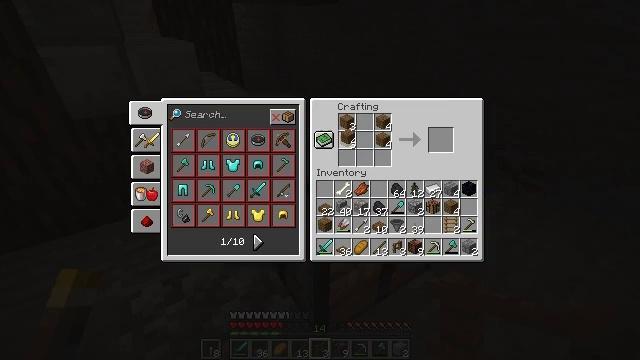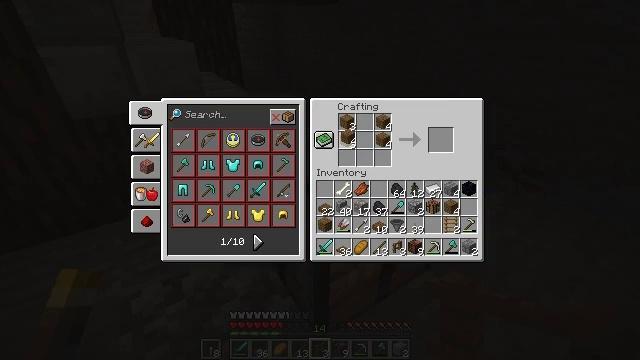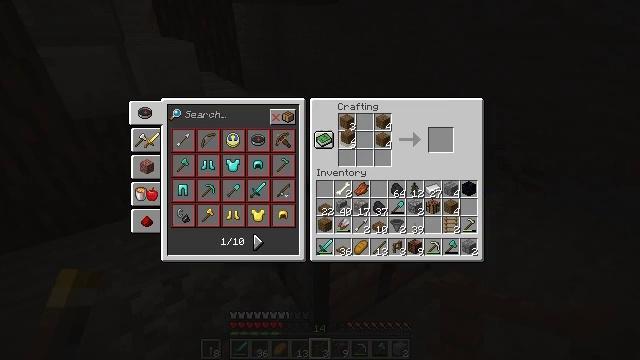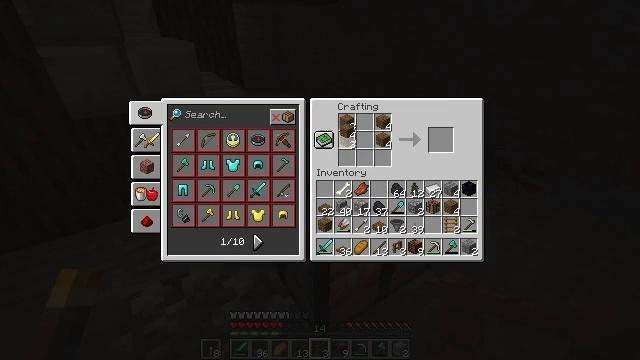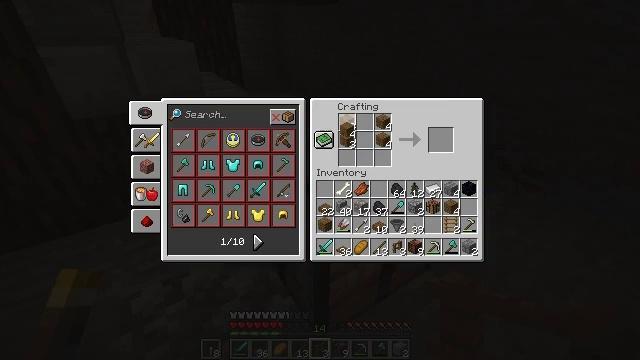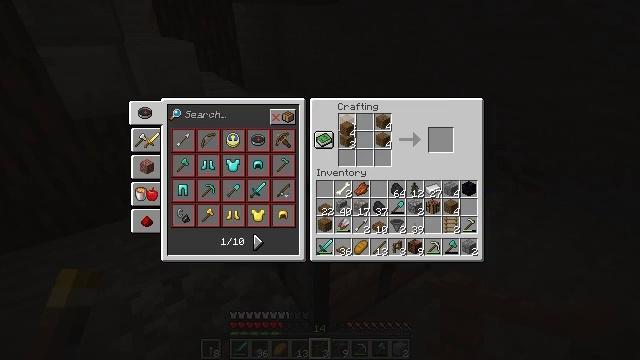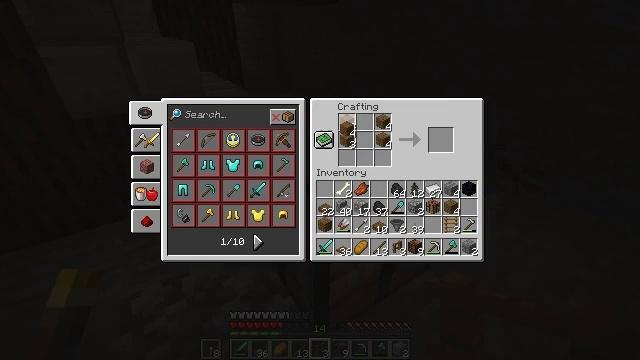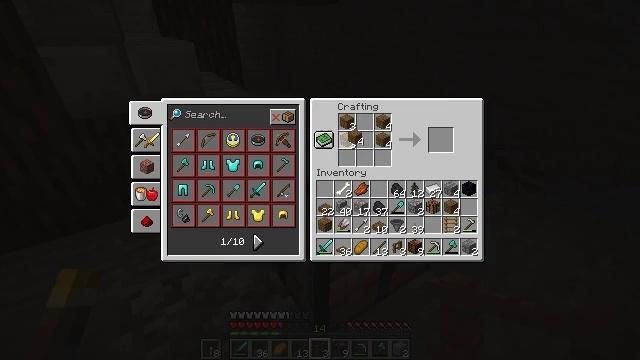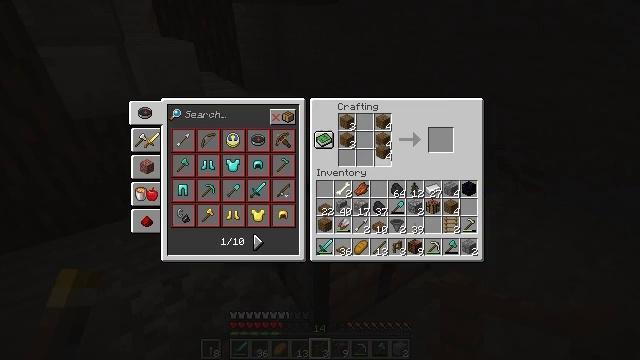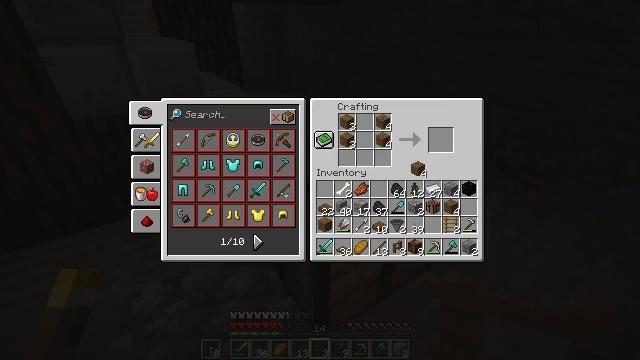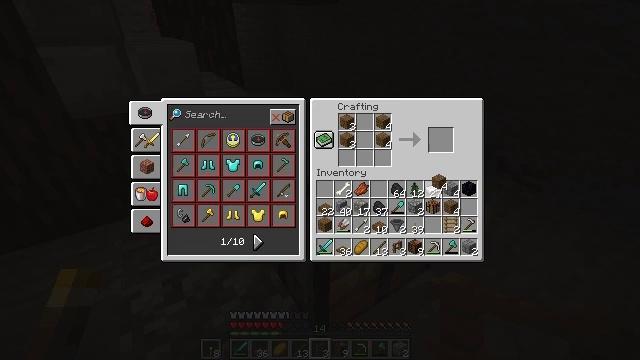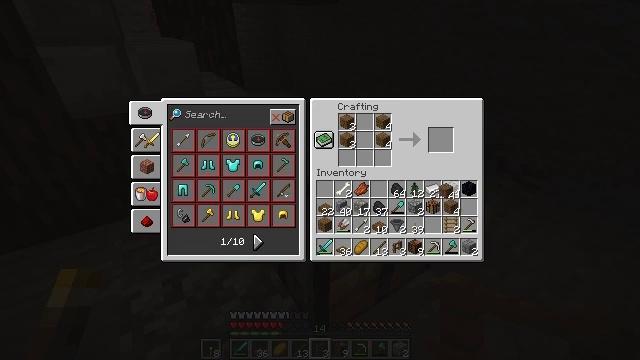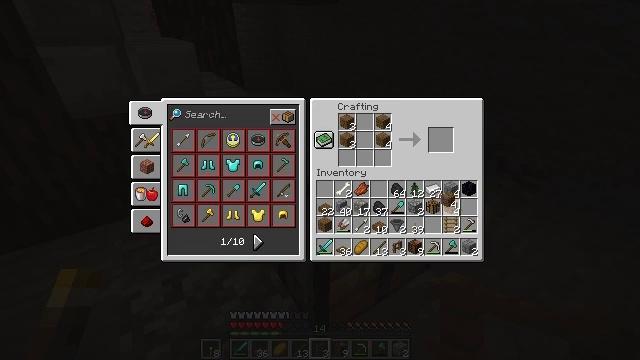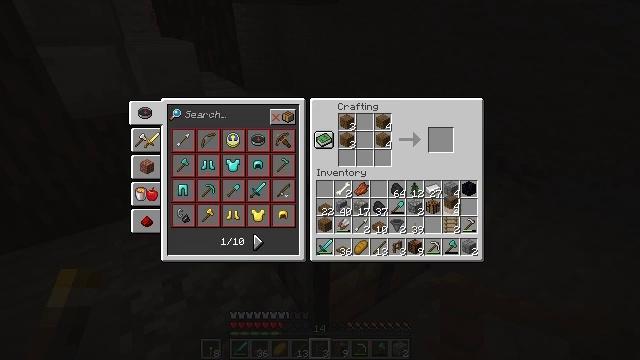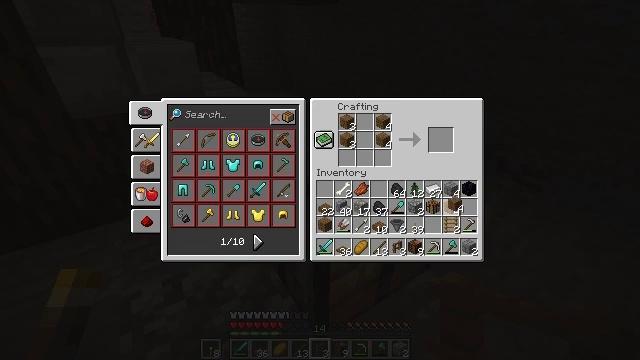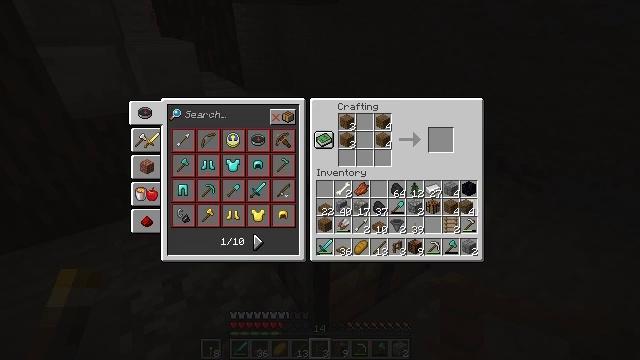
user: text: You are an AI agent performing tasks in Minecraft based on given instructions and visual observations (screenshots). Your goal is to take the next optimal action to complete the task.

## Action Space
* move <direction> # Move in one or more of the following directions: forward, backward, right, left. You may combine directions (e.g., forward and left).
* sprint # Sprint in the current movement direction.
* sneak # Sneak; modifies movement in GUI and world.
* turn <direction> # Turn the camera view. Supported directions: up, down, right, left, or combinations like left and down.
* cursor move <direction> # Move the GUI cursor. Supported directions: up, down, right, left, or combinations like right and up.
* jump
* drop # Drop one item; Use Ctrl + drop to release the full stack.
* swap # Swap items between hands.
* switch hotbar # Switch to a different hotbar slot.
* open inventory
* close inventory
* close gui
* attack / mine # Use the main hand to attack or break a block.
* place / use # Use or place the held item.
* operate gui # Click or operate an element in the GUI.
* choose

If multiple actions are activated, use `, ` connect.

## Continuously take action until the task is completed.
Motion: motion action
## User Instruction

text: Create a spruce fence by combining sticks and spruce planks.
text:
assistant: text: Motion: no_op
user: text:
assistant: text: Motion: no_op
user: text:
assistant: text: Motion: no_op
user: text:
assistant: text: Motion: no_op
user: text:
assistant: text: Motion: no_op
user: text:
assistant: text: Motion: no_op
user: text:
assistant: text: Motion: cursor move right and down
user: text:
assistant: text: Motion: cursor move right and down
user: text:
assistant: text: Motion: cursor move right and down
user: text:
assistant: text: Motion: cursor move right and down
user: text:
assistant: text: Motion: cursor move right and down
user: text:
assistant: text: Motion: cursor move down
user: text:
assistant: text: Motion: no_op
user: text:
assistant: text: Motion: no_op
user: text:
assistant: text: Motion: cursor move right
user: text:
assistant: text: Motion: no_op
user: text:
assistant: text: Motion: no_op
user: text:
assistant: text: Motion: no_op
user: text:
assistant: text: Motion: operate gui
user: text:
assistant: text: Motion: operate gui
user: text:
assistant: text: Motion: operate gui
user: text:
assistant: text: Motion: no_op
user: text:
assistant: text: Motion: no_op
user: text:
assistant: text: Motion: no_op
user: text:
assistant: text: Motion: no_op
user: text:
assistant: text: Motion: choose
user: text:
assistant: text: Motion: choose
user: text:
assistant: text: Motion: no_op
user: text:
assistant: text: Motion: no_op
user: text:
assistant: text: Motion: cursor move left